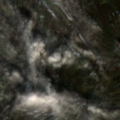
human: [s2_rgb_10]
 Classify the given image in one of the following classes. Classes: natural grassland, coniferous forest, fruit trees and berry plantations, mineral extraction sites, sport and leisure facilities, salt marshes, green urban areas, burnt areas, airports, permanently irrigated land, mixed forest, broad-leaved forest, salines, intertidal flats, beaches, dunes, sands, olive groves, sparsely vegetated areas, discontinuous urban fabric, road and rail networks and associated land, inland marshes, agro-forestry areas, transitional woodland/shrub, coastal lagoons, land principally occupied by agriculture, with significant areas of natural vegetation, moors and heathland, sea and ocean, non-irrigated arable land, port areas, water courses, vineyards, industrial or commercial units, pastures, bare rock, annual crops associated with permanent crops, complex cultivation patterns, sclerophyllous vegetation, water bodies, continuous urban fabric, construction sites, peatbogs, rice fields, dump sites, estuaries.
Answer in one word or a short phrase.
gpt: discontinuous urban fabric, non-irrigated arable land, complex cultivation patterns